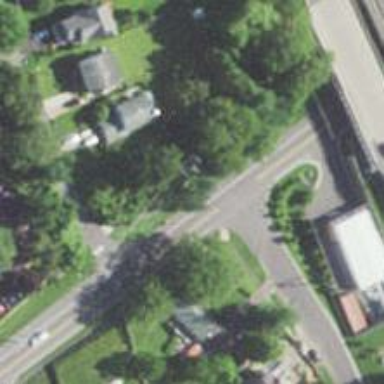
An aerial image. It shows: Road with stop sign.